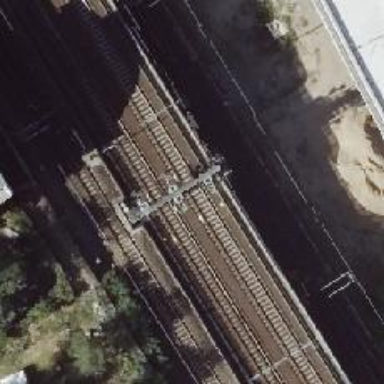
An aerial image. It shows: Railway signal.